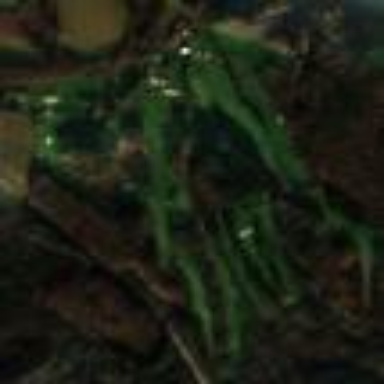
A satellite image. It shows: Golf course.